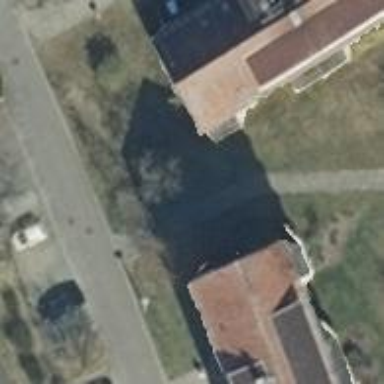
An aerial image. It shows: Gabled roof adorns the apartments building.